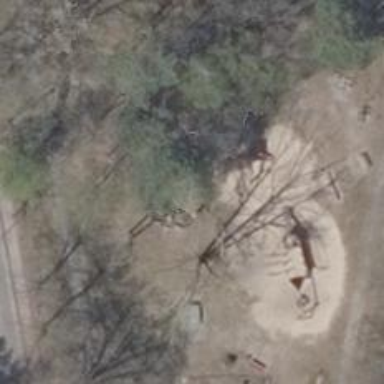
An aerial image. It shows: Playground with swings.